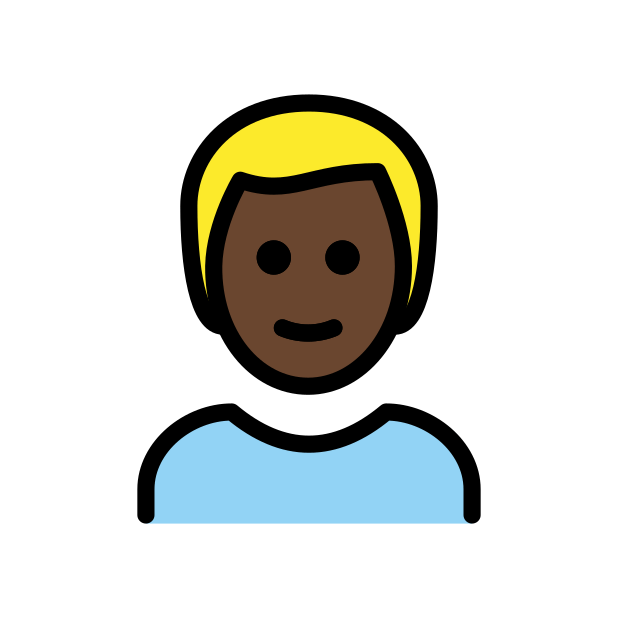
man: dark skin tone, blond hair